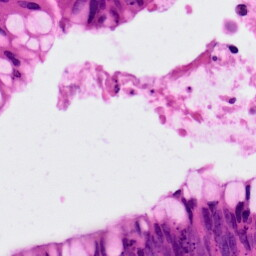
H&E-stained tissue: Colon